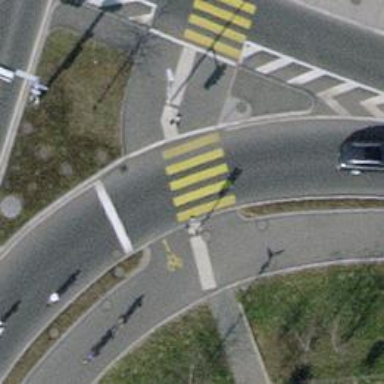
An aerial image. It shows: Crossing with traffic signals.